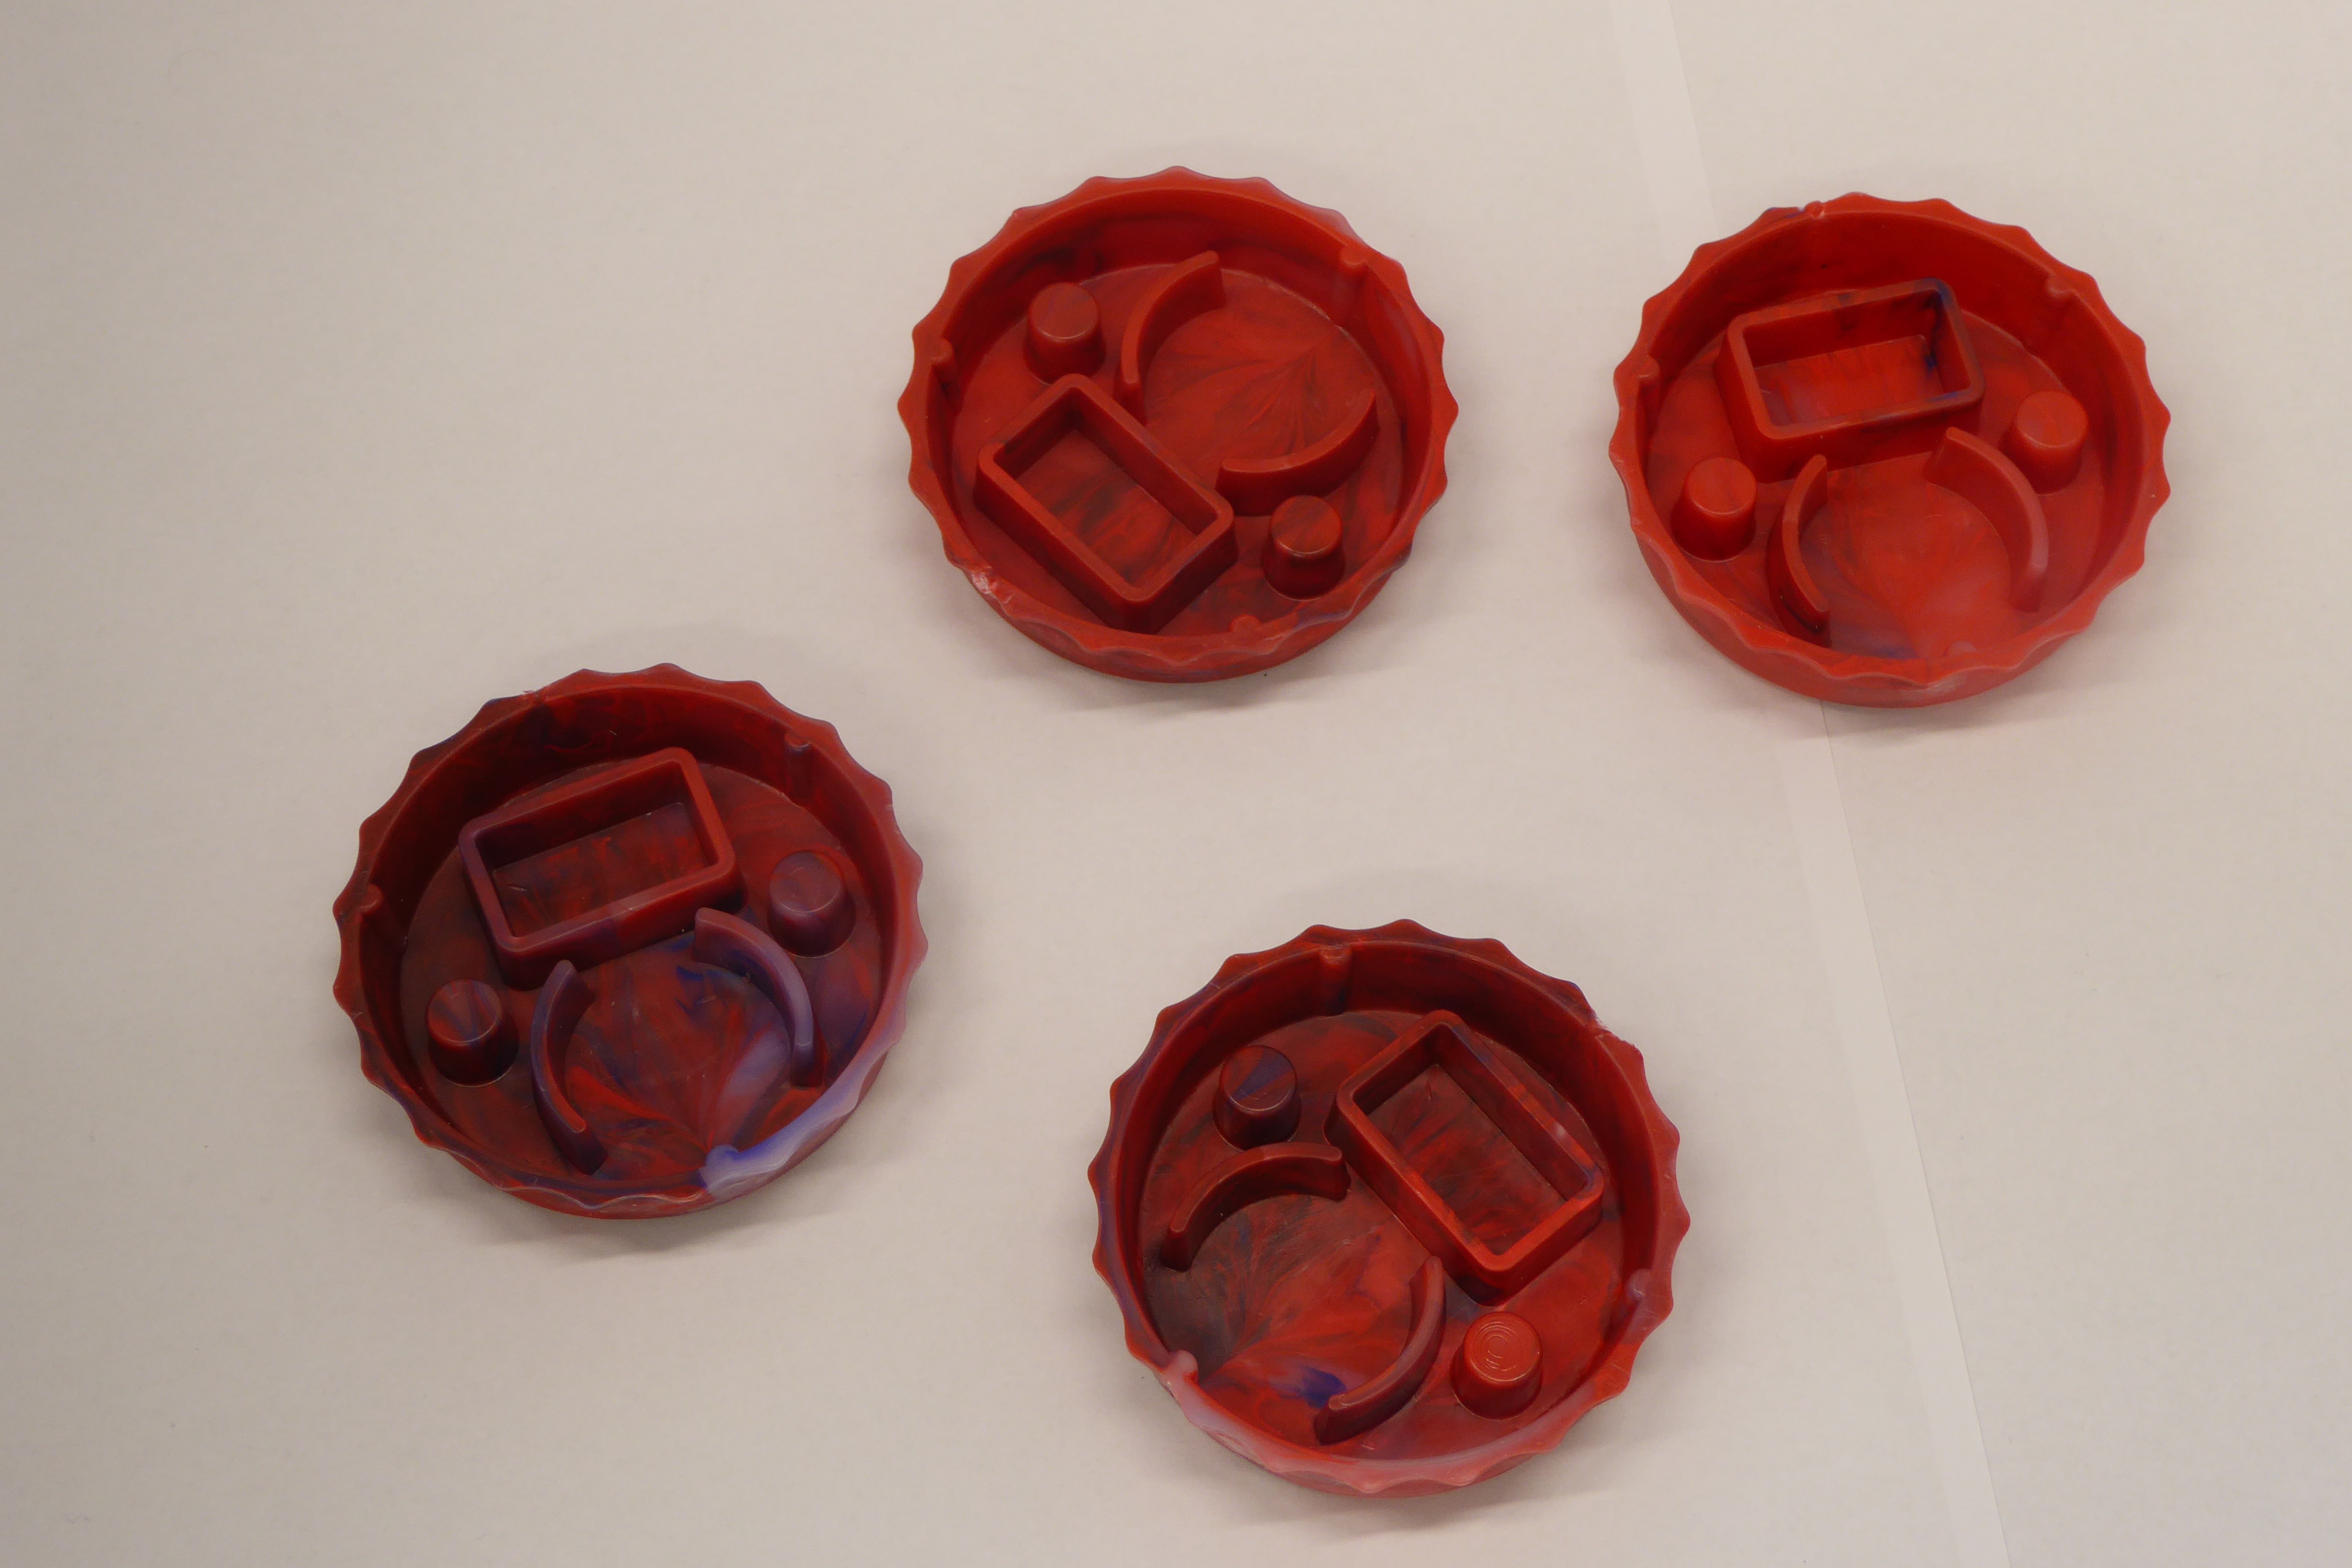
Label: Bottle Opener - Cover